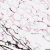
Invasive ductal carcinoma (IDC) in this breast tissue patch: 0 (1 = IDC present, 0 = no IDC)